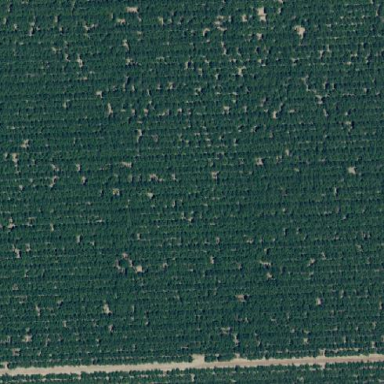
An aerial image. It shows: Orchard filled with almond trees.